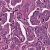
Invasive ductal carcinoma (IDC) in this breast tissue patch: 1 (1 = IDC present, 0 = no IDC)